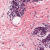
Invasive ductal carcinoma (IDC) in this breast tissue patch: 0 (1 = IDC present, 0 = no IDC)